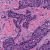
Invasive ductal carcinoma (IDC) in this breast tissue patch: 1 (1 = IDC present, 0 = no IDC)